Question: I have a button that triggers '[sppvc setEditing:!sppvc.isEditing animated:YES];'
and the delete symbols come up but nothing happens when you click them(they dont rotate nor does the delete button show like it does when you slide to delete), also they dont slide things over when they appear. I should mention sliding to delete works fine.
Heres a picture to explain what I mean:

: holding the red delete symbol / sign and letting go after a couple of seconds causes the delete button to come up. how can I make this instant.
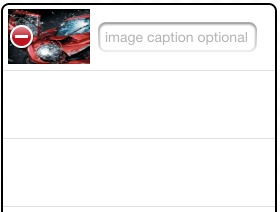
Answer: Turns out
'''
UITapGestureRecognizer *gestureRecognizer = [[UITapGestureRecognizer alloc] initWithTarget:self action:@selector(hideKeyboard)];
[self.tableView addGestureRecognizer:gestureRecognizer];
'''
creates this 3 second delay for the delete symbol to be activated.
Hope this helps someone out.
This question helps fix that problem
<URL>